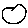
Label: circle